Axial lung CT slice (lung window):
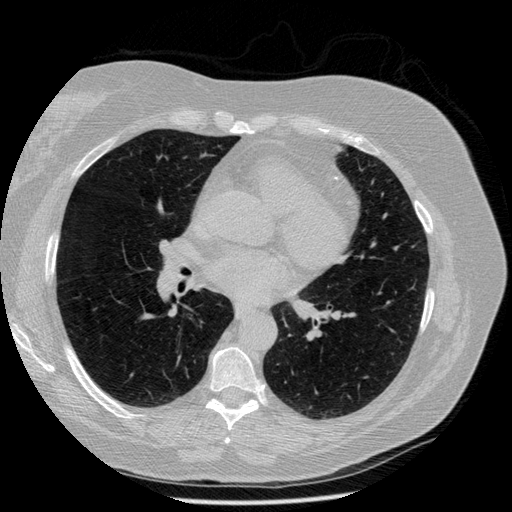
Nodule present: no